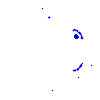
Particle: pion